九年级 · 度量几何学
如图, 四边形EFGH是 $\triangle \mathrm{ABC}$ 内接正方形, $B C=16 \mathrm{~cm}$, 高 $A D=8 \mathrm{~cm}$, 则内接正方形边长 $E F=$ $\qquad$ $\mathrm{cm}$.

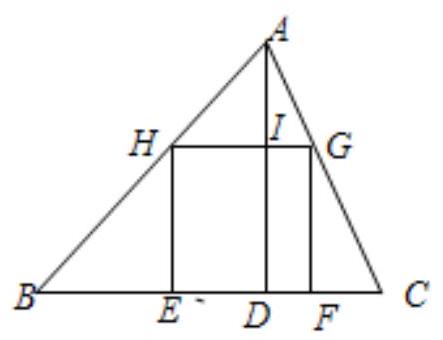
答案:  $\frac{16}{3}$


解析: 【分析】

此题考查了相似三角形的判定与性质, 正方形的性质, 设正方形 $E F G H$ 的边长为 $x$, 根据已知条件可证得 $\triangle A H G \sim \triangle A B C$, 由相似三角形的性质可得到 $\frac{G H}{B C}=\frac{A I}{A D}$, 从而得到关于 $x$ 的方程, 解方程求出 $x$ 的值即可.

【解答】

解: 设正方形的边长等于 $x \mathrm{~cm}$,

$\because$ 四边形 $E F G H$ 是正方形,

$\therefore G H / / B C$,

$\therefore \triangle A G H \sim \triangle A C B$,

$\therefore \frac{G H}{B C}=\frac{A I}{A D}$,

$\therefore \frac{x}{16}=\frac{8-x}{8}$,

解得: $x=\frac{16}{3}$.

即 $E F=\frac{16}{3} \mathrm{~cm}$.

故答案为 $\frac{16}{3}$.